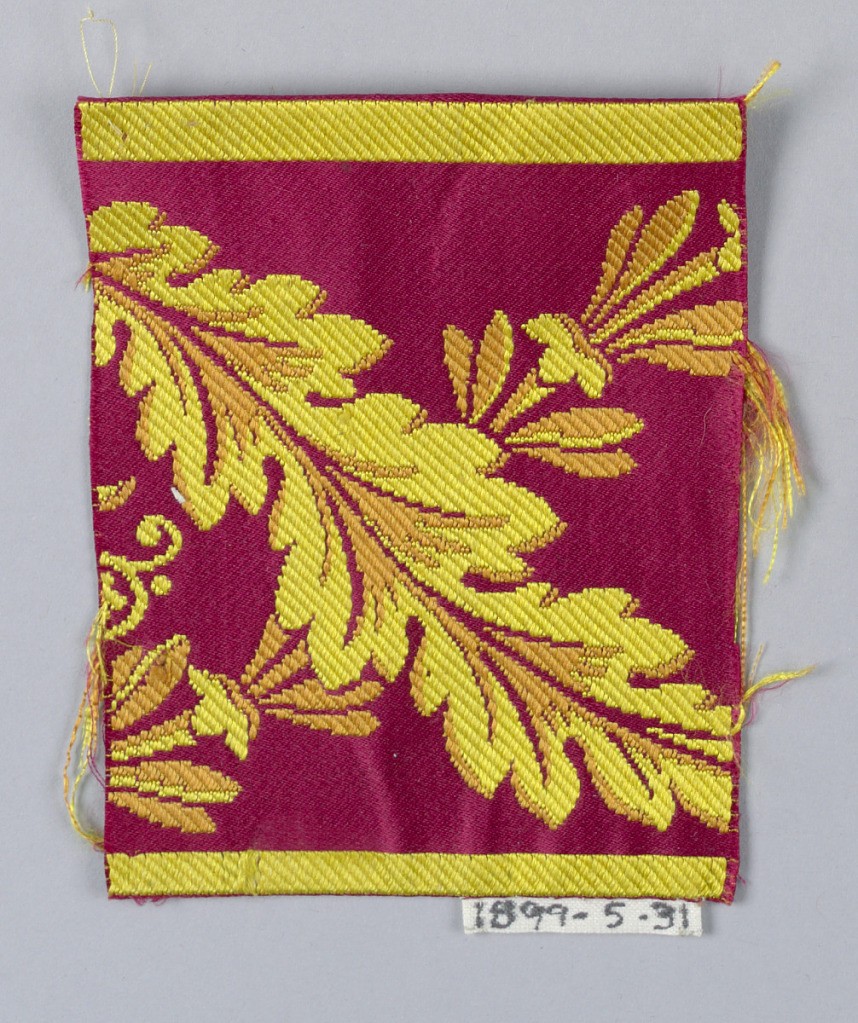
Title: Trimming fragment
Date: ca. 1830
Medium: silk Technique: woven
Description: Trimming fragment has a design of overlapping foliage formed by leaves and an ornamental stem. Yellows and gold on a red ground.